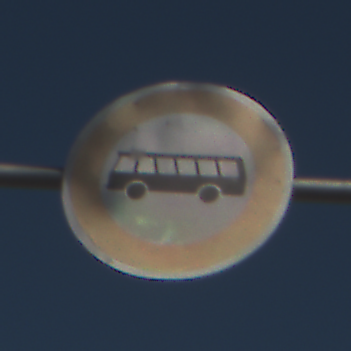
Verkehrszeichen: VerbotKraftomnibusse
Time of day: Midday
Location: Outdoor (Nature)
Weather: Clear
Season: Summer
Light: Natural